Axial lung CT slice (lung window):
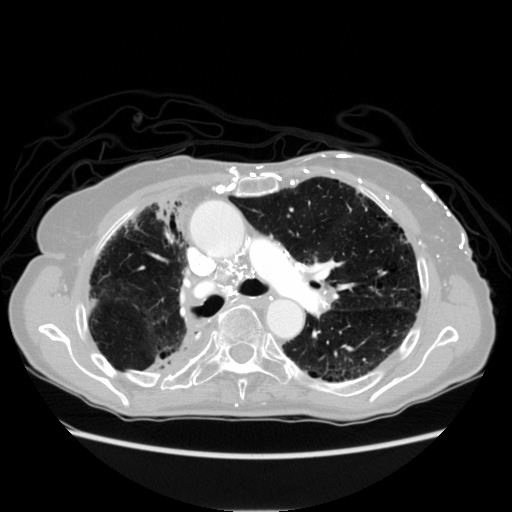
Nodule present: no